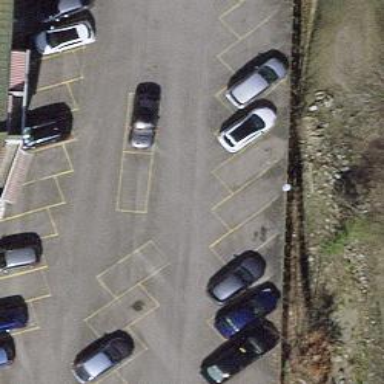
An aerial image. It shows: Parking aisle designated as service road.